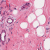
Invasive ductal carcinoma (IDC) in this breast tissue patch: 0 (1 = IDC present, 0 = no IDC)